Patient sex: M
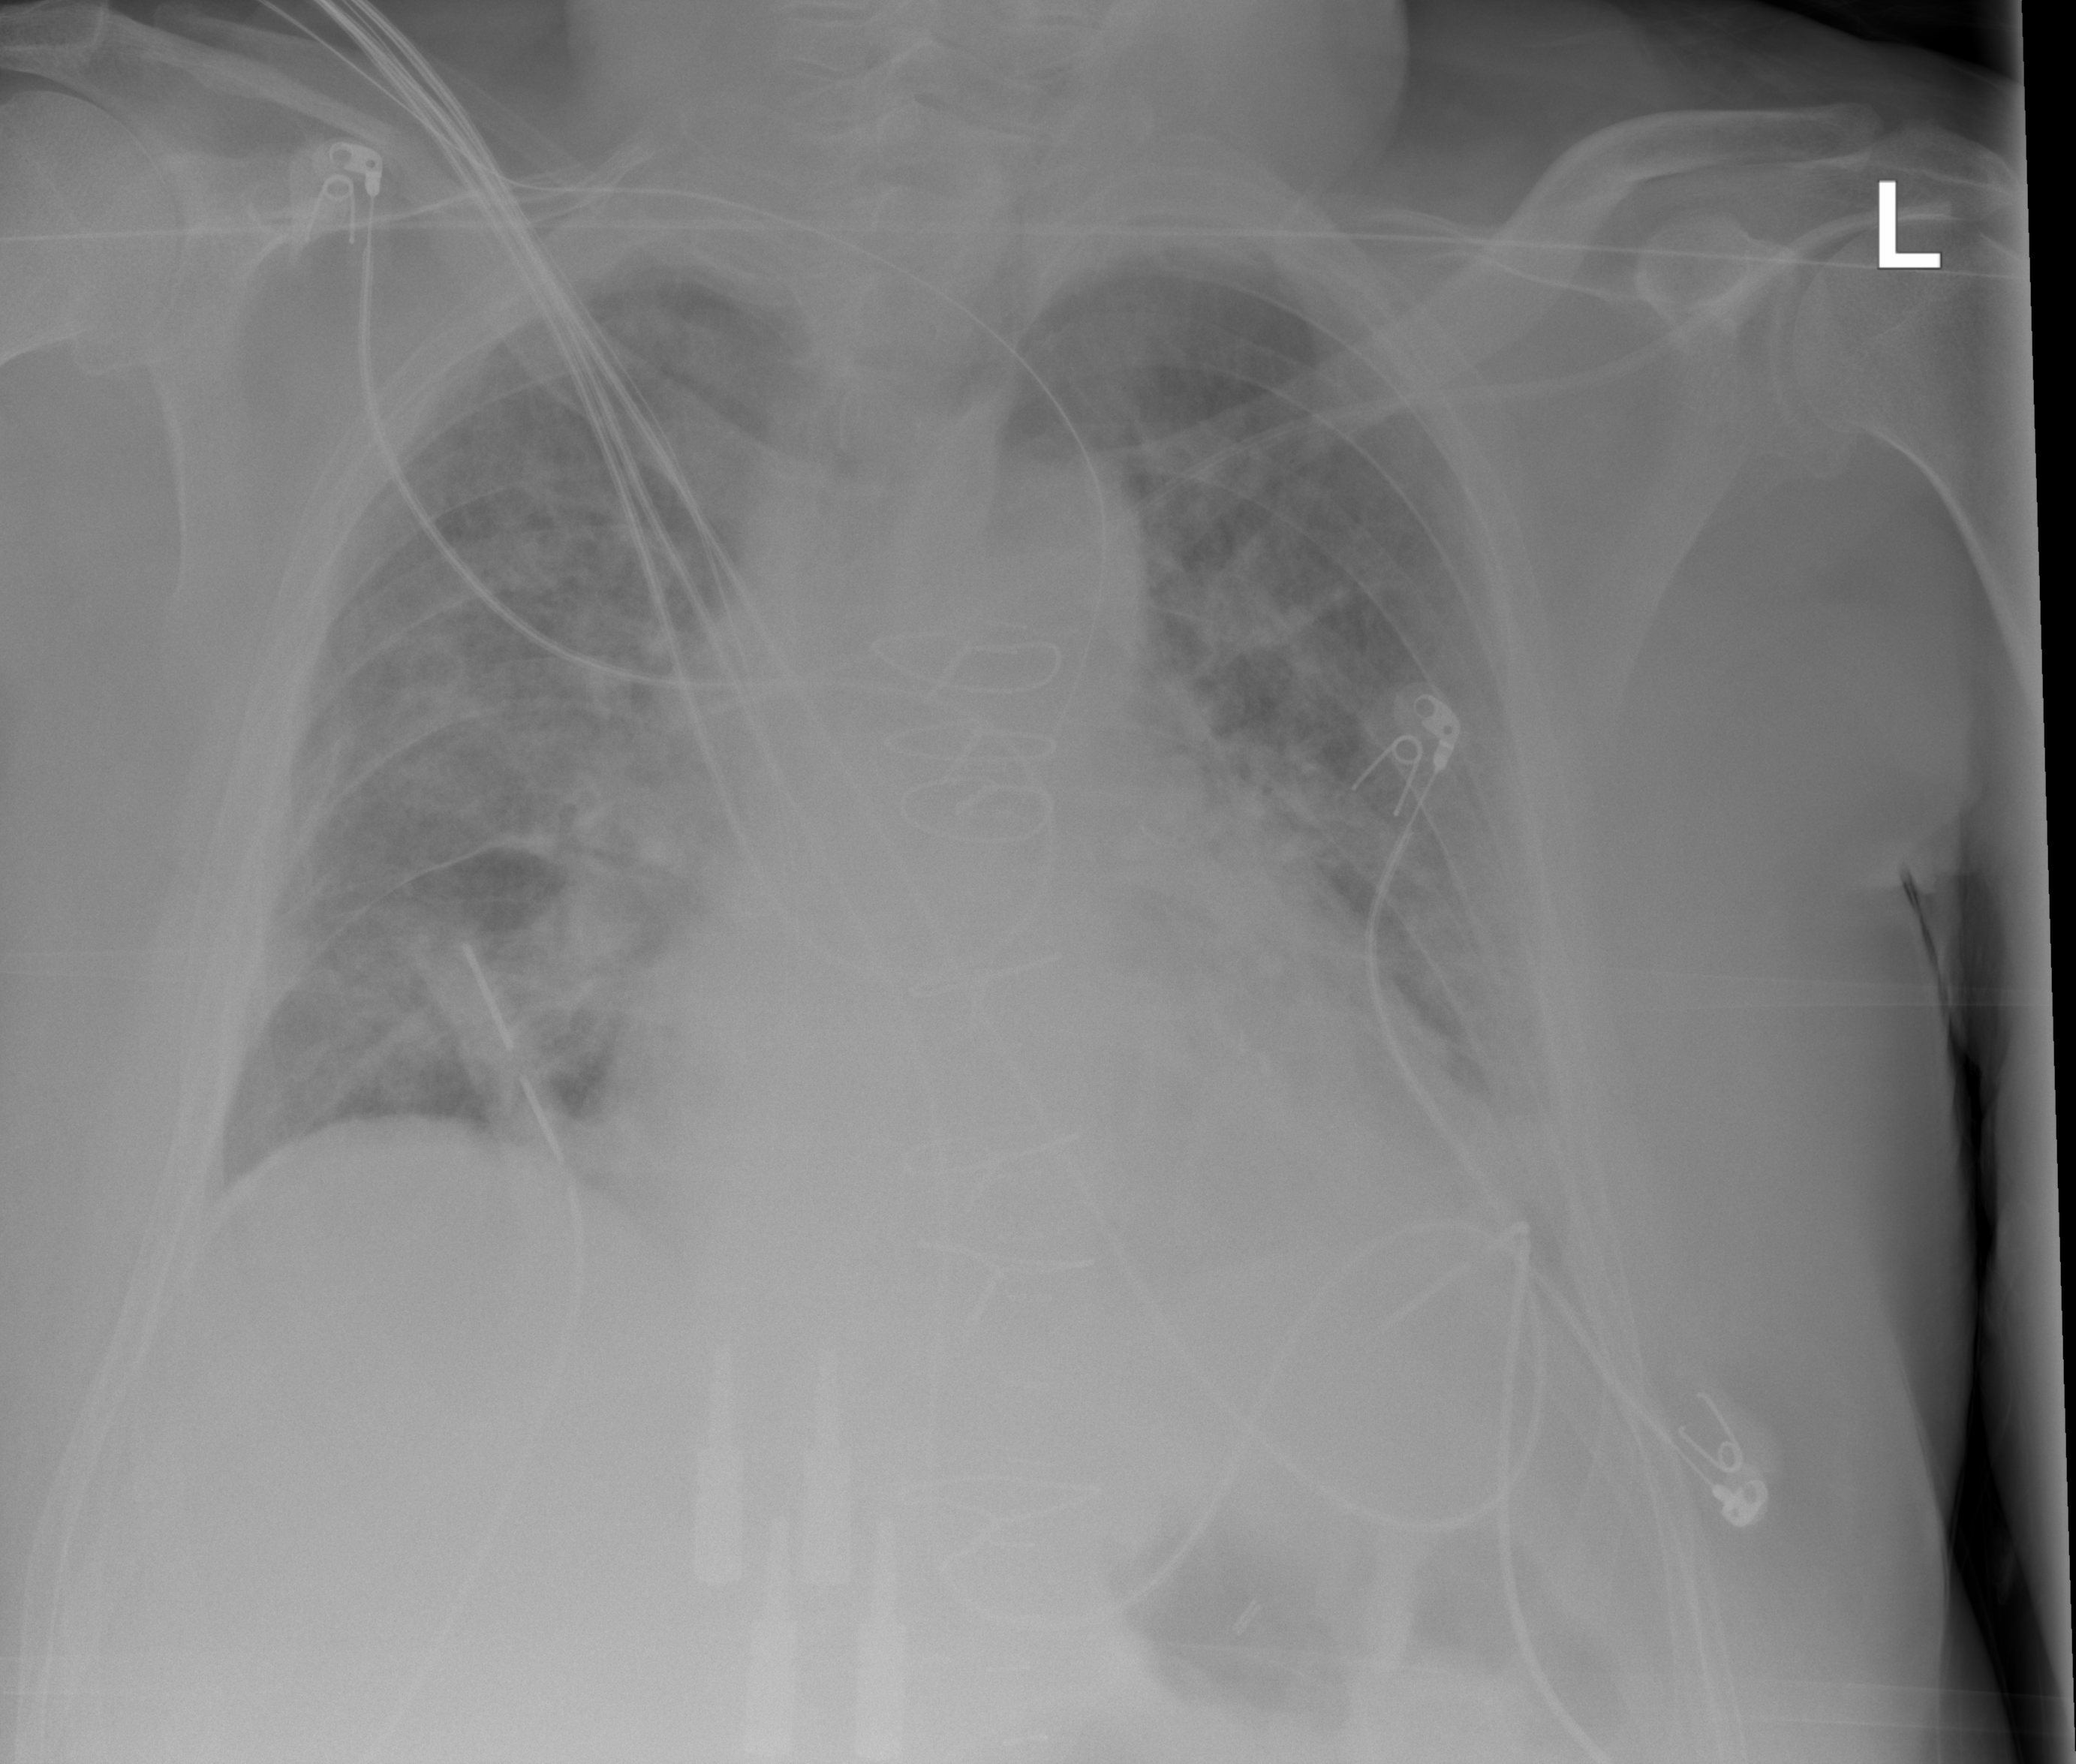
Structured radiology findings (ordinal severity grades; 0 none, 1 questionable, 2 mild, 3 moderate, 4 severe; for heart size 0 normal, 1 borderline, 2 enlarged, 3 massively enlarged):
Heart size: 1
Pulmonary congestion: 2
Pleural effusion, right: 0
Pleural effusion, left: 2
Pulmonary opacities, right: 2
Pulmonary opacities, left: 1
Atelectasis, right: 2
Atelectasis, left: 2